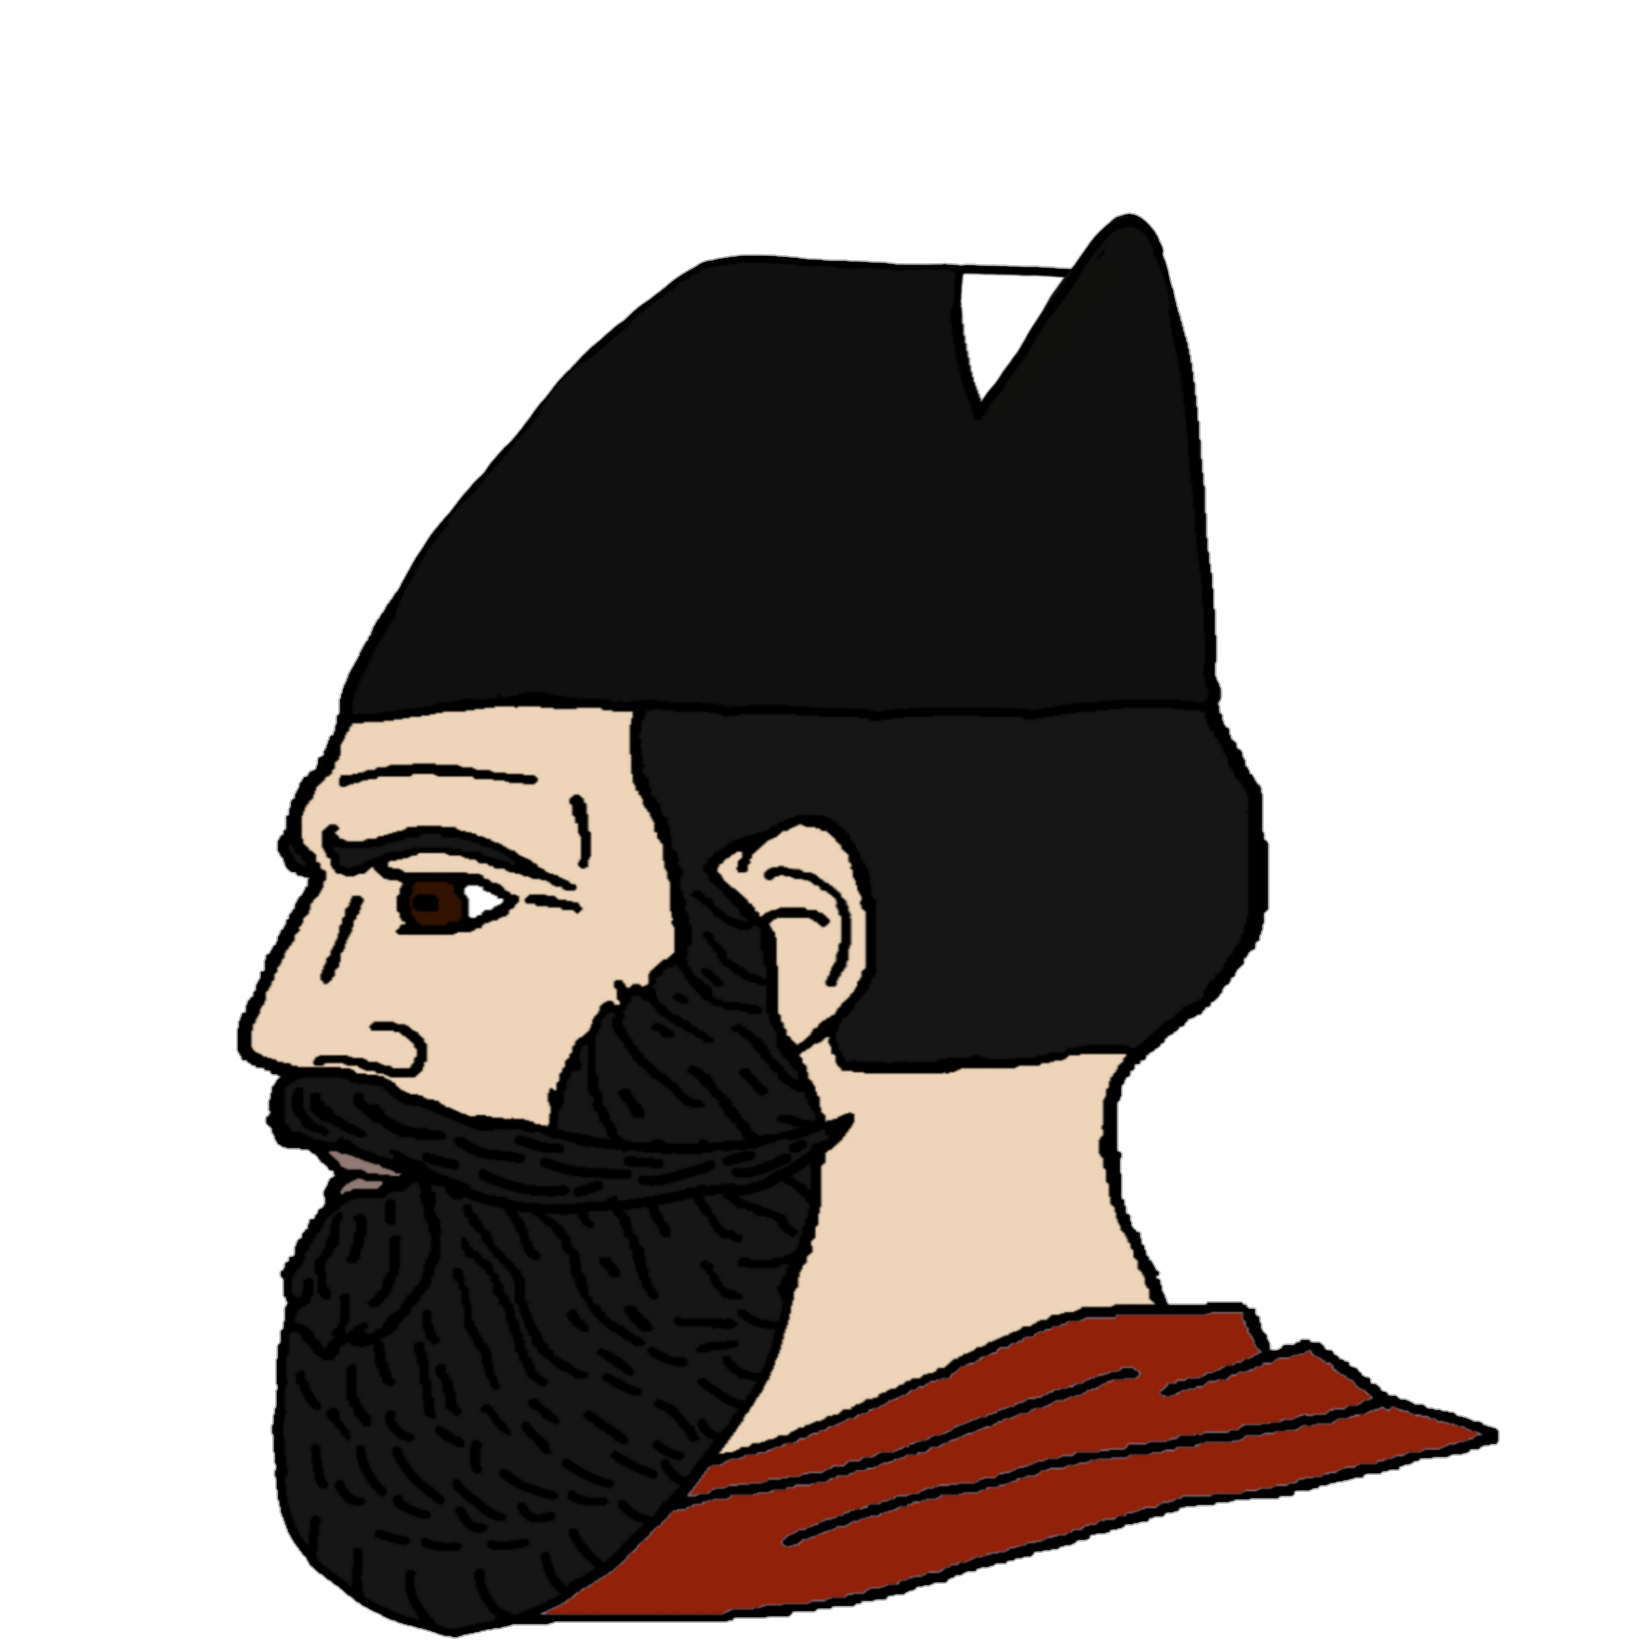
Label: 4_Yes_Chad